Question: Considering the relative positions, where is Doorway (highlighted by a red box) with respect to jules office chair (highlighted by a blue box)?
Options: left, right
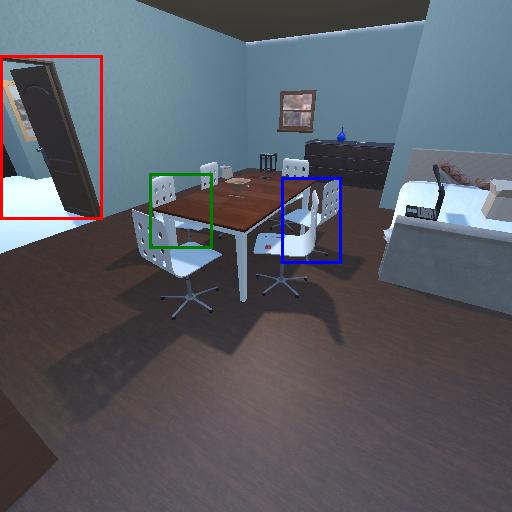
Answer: left